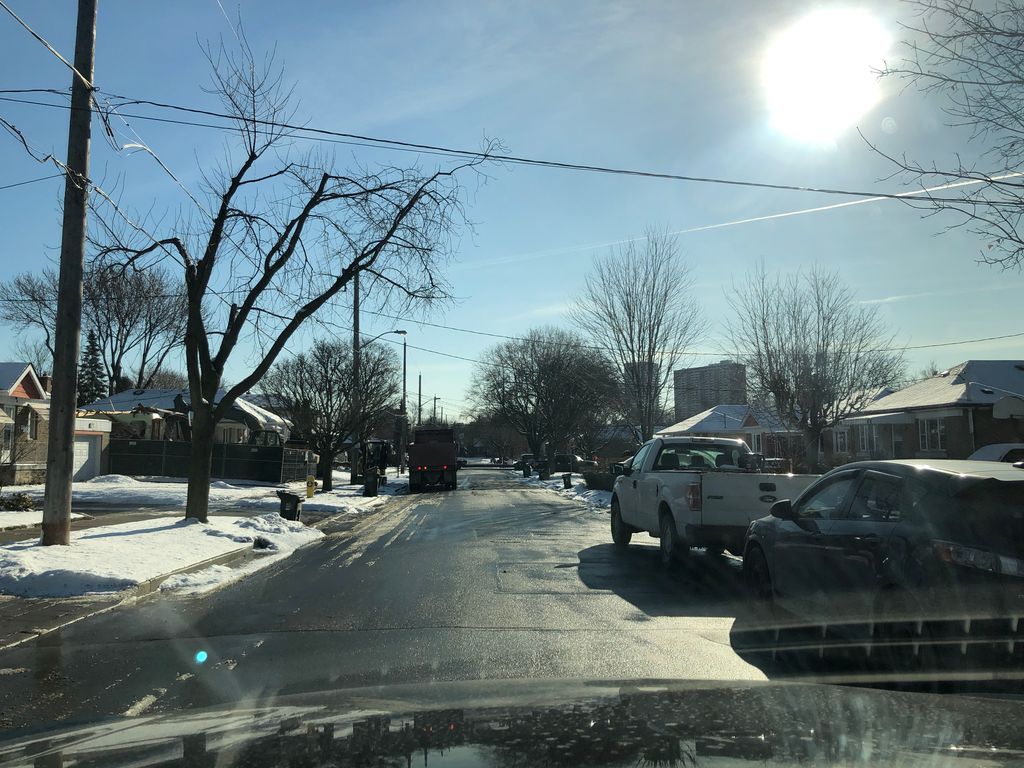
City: toronto